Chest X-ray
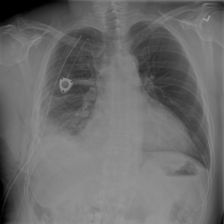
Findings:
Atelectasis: negative
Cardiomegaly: positive
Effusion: positive
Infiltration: positive
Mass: negative
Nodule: negative
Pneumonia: negative
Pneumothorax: negative
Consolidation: negative
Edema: negative
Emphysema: positive
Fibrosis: negative
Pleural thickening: negative
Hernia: negative